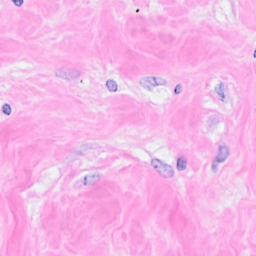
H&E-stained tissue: Breast